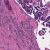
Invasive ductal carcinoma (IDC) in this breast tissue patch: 1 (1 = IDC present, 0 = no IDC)